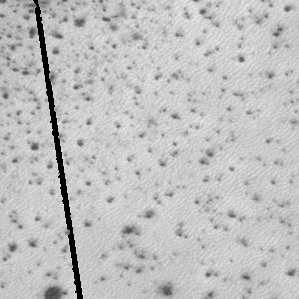
Label: frost